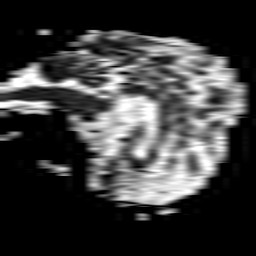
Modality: ADC
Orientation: sagittal
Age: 76
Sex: male
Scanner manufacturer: philips
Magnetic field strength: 1.5 T
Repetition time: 3.508 s
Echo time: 0.07078 s